Question: I want to add an extra row with some extra calculations to an existing table. The table doesn't have a header tag, it's just figuring out what CSS to apply by itself. I'm adding an extra header via the code found below. Right now it's adding the header twice. The (edited) code of the table looks like this:
'''
<!--This code is in a <form> with the id="train_form", hence the usage in the jQuery code-->
<table class="vis" style="width: 100%">
<tbody>
<tr>
<th style="width: 20%">Eenheid</th>
<th style="min-width: 400px">Behoefte</th>
<th>In het dorp/Totaal</th>
<th style="width: 120px">Rekruteren</th>
<th style="width: 80px">To Do:</th>
</tr>
<tr class="row_a">
<td class="nowrap">
<a href="#" class="unit_link" data-unit="spear">
<img src="image.png" style="vertical-align: middle" alt="" class="">
Speervechter
</a>
</td>
</tr>
<!-- There are 3 more entries here, but to not be too long I've removed them. They are not really necessary-->
<tr>
<td colspan="3">
</td>
<td>
<input class="btn btn-recruit" style="float: inherit" type="submit" value="Rekruteren" tabindex="11">
</td>
<th style="width: 80px">To Do:</th>
</tr>
</tbody>
</table>
'''
The lines '<th style="width: 80px">To Do:</th>' are added by my script. The problem is that it also adds it to the last '<td>'. I've looked at quite a few 'solutions', but they are not helping. It's still adding the code twice (see screenshot below).

The code that I'm using to add the lines:
'''
$(function() {
var done = false;
if (!done) {
$("#train_form > .vis > tbody > tr:not(.row_a, .row_b)").one().append("<th style='width: 80px'>To Do:</th>");
done = true;
};
}).one();
'''
As you can see I've tried using the '.one()' methods, and I've tried using a bool for it. Both don't work, since this code still gives the table seen in the image above.
Just to be clear, I have no control over the source, this is a script for an online browser game.
What am I doing wrong?
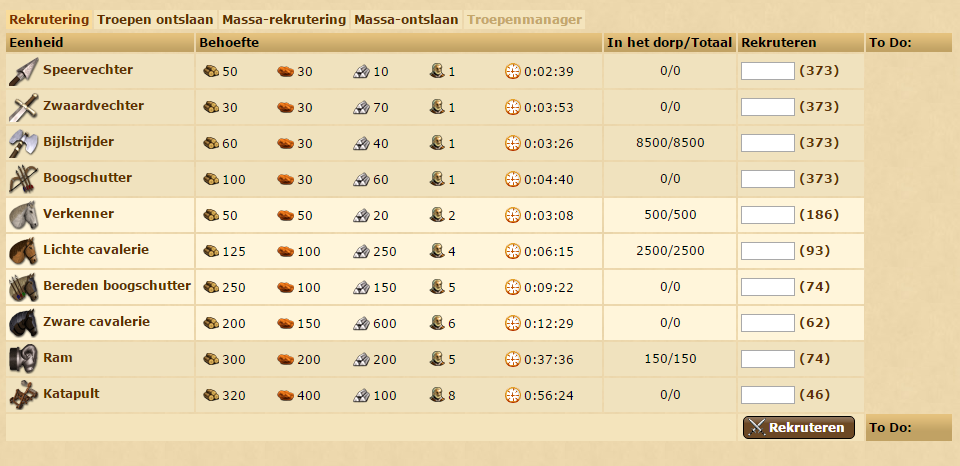
Answer: I think you want <URL>:
'''
$("#train_form > .vis > thead > tr:not(.row_a, .row_b)")
.first()
.append("<th style='width: 80px'>To Do:</th>");
'''